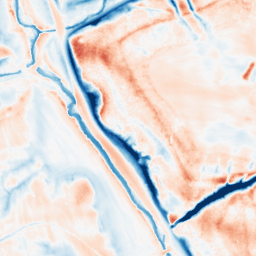
Category: trend_removal
Decomposition family: local_polynomial
Decomposition parameters: window_size: 31
degree: 3
Upsampling method: cubic_mitchell
Upsampling parameters: scale: 2
Upsampling scale: 2